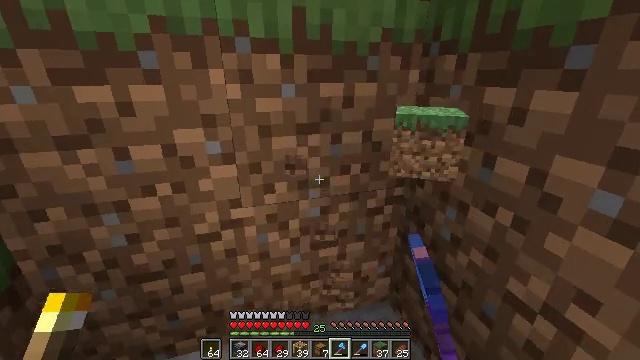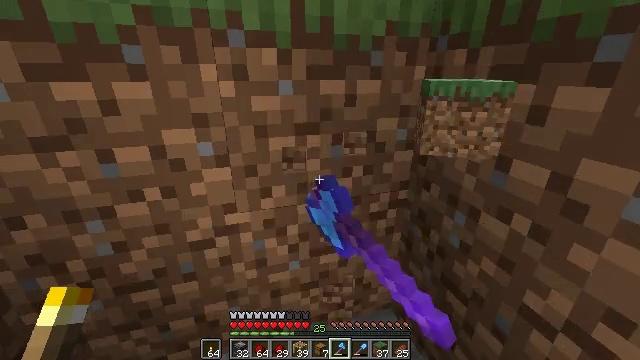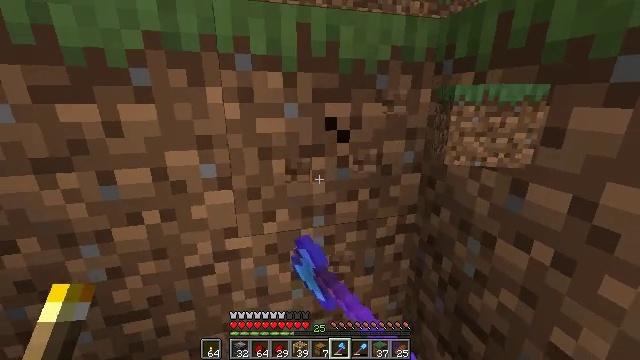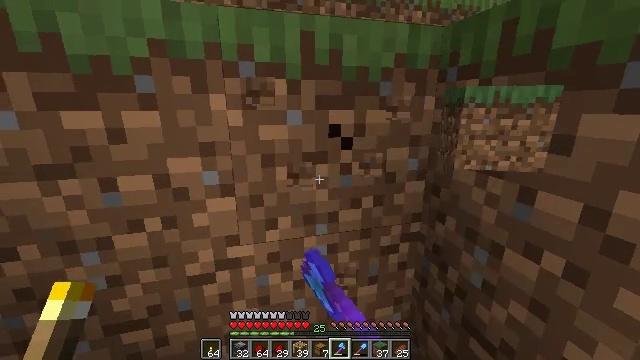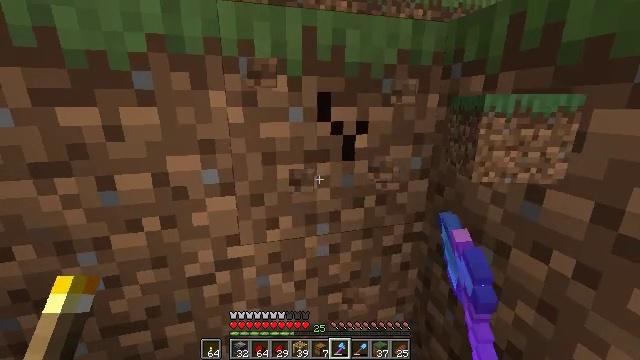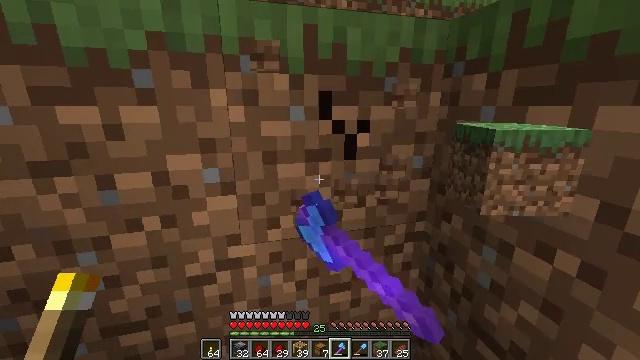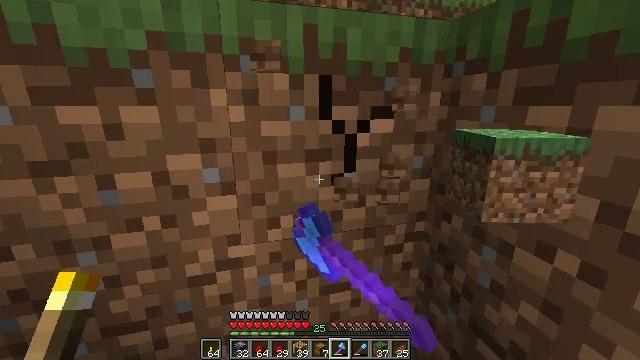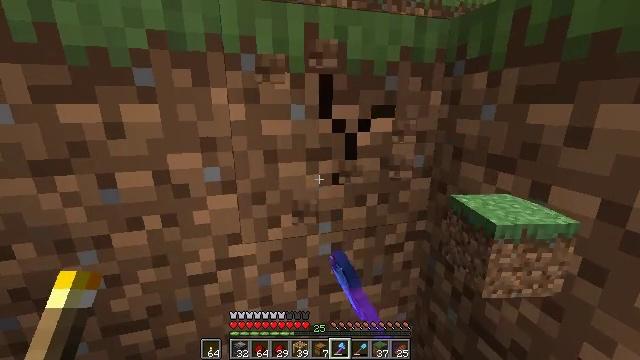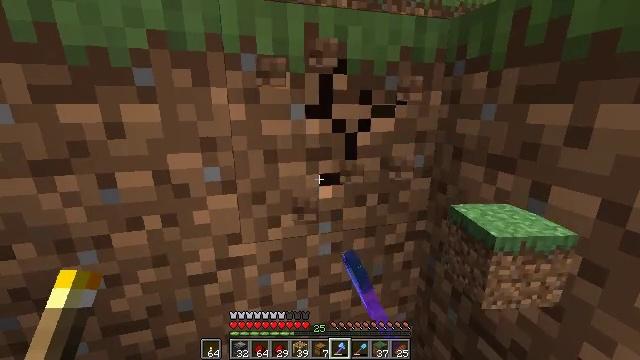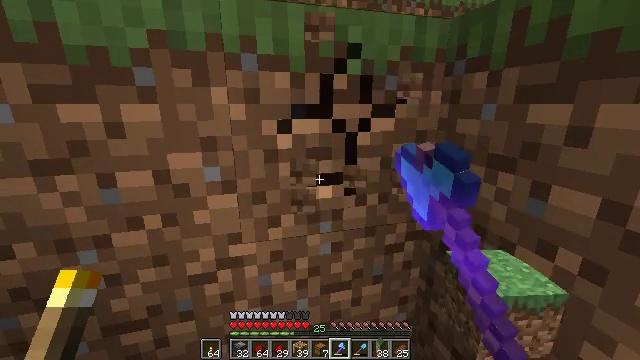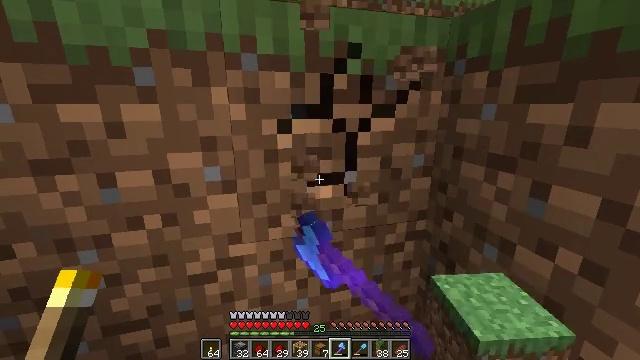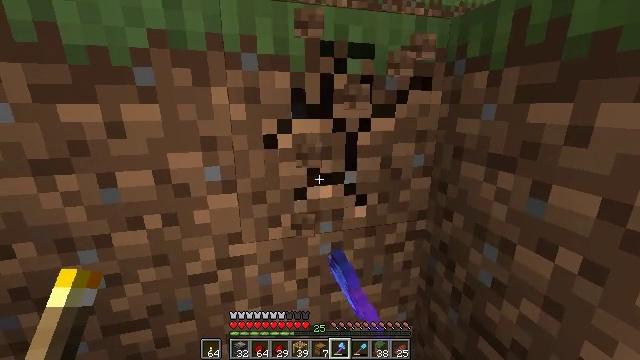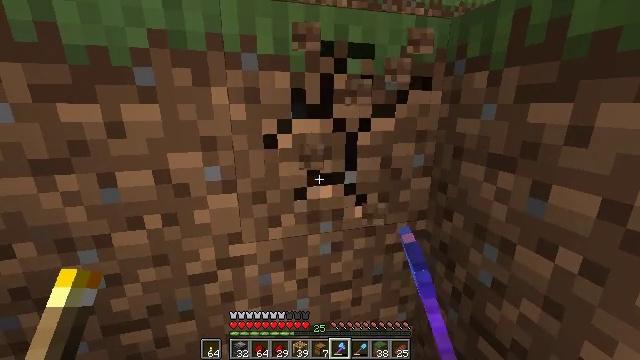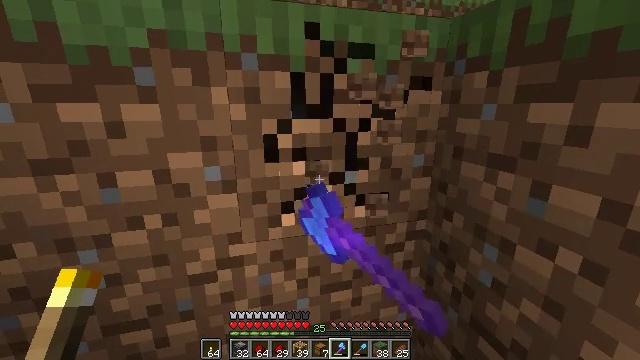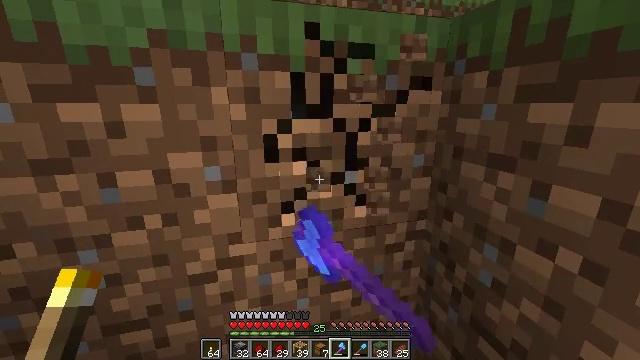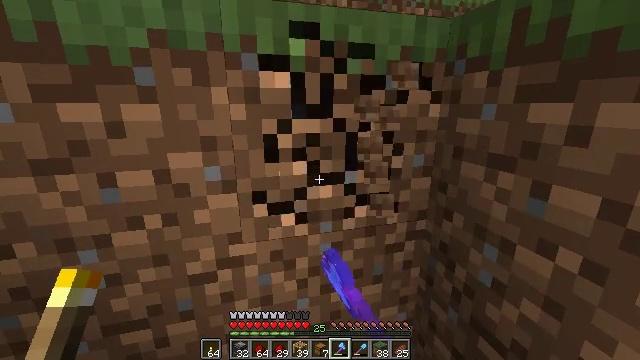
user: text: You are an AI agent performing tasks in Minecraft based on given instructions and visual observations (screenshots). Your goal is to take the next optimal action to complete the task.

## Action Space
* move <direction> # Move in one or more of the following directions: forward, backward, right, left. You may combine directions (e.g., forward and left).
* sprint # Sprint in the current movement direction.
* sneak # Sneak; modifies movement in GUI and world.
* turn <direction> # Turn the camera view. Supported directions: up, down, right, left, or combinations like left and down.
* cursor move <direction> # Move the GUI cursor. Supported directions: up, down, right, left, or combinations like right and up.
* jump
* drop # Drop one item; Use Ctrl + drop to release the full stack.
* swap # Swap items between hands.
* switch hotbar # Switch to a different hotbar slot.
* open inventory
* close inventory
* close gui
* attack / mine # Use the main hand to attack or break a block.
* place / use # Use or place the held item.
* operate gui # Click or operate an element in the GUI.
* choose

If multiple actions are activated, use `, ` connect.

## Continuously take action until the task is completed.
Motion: motion action
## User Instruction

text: Harvest grass block to clear the area.
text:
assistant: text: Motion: attack / mine
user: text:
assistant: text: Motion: turn up, attack / mine
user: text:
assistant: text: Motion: turn up, attack / mine
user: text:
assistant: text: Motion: attack / mine
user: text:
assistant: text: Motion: attack / mine
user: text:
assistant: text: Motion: attack / mine
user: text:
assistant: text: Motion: attack / mine
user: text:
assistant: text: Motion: attack / mine
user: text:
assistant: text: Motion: attack / mine
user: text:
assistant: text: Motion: attack / mine
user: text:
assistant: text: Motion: attack / mine
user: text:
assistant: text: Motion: attack / mine
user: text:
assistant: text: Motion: attack / mine
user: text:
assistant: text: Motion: attack / mine
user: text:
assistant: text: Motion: attack / mine
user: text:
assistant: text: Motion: attack / mine
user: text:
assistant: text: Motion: attack / mine
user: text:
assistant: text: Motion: attack / mine
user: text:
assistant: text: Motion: attack / mine
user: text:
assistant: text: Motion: attack / mine
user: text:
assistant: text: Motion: attack / mine
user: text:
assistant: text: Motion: turn left and up, attack / mine
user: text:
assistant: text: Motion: turn left and up, attack / mine
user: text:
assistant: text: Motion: turn left and up, attack / mine
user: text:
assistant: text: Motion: turn left and up, attack / mine
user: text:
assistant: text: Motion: turn left, attack / mine
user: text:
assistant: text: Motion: turn left, attack / mine
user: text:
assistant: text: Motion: attack / mine
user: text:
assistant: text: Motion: attack / mine
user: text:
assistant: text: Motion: attack / mine